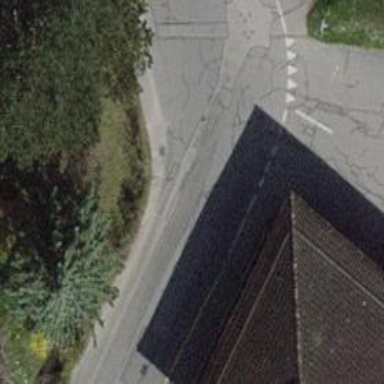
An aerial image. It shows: Zebra crossing on the road.